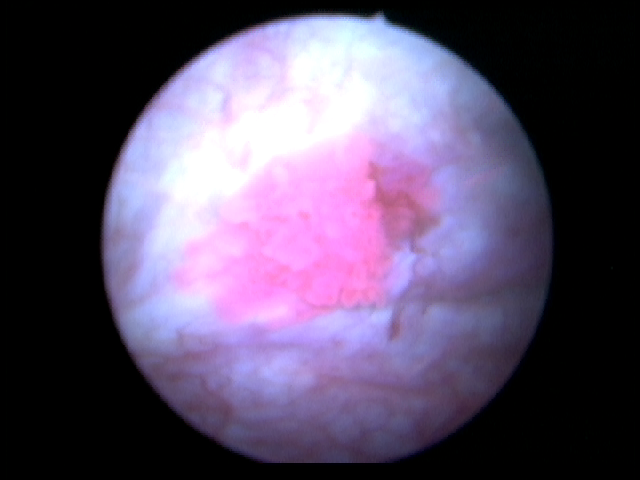
Modality: BLC
Class: Malignant
Subclass: LowGradePapillary
Lesion: L1
Stage: Ta
Morphology: Papillary
Bladder cancer association: Yes